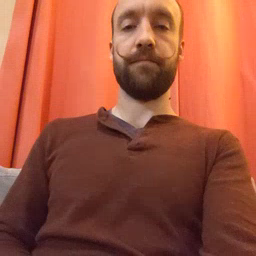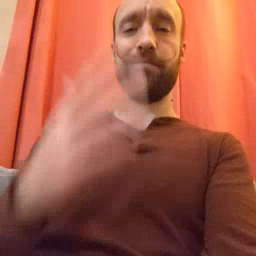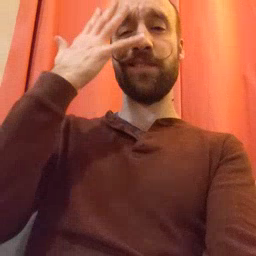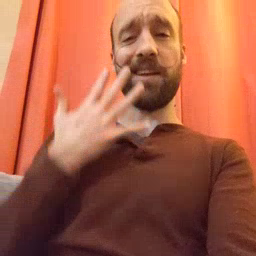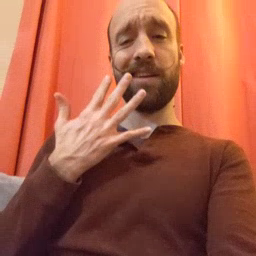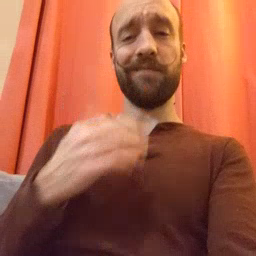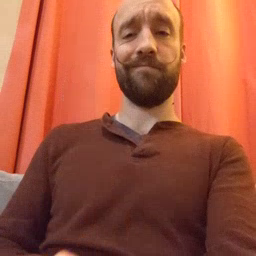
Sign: sad